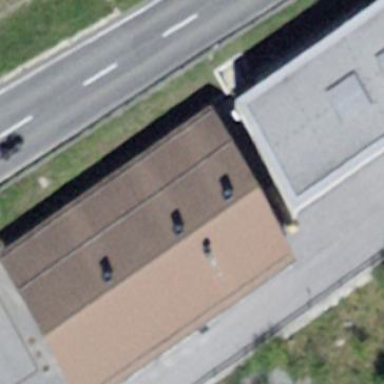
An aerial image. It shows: Service building with gabled roof.